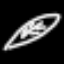
Label: leaf